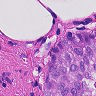
Metastatic tissue present: yes